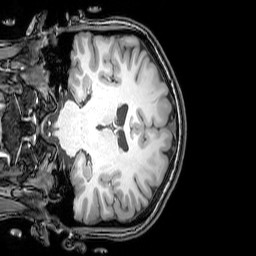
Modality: T1w
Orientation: coronal
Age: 22
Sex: female
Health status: healthy
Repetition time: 0.081 s
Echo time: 0.037 s